Brain MRI, t1w sequence, axial 2D slice.
Patient: age 32, sex F, weight 95 kg, height 1.95 m
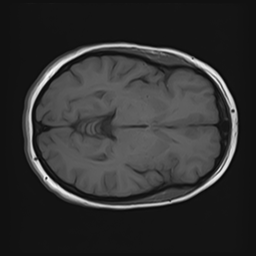